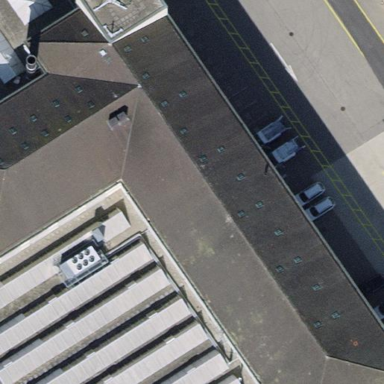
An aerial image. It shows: Industrial building with hipped roof in rosy brown color. The roof is oriented along the building.